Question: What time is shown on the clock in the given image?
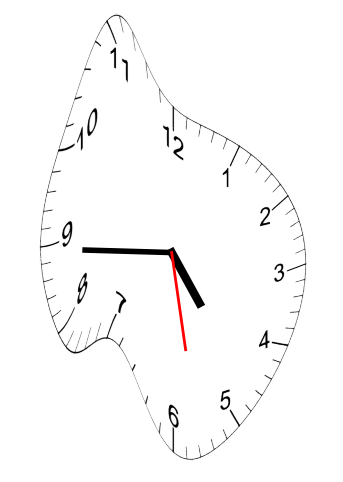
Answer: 04:44:28